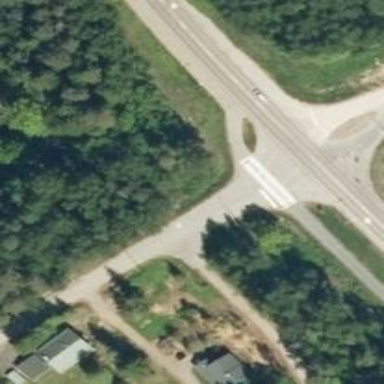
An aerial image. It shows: Asphalt cycleway.